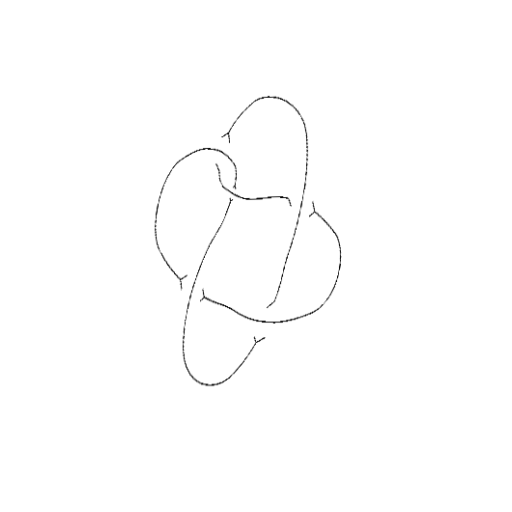
Crossing number: 5